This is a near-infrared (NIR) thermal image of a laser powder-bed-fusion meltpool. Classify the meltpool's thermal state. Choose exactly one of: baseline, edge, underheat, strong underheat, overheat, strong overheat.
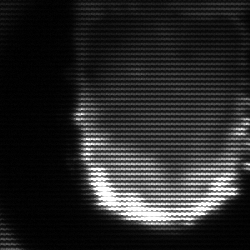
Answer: baseline